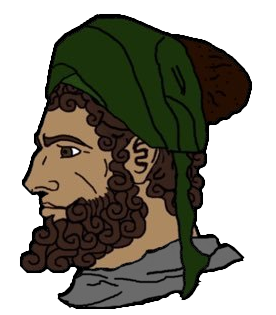
Label: 4_Yes_Chad